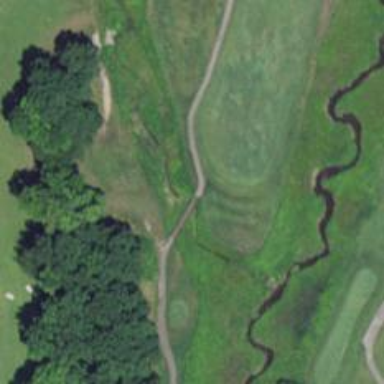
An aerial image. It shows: Service road with bridge used as golf cart path.